【题型】选择题　【知识点】平面几何　【难度】medium
中国文化中的太极八卦图蕴含了现代哲学中的矛盾对立统一规律，如图1是八卦模型图，其平面图形记为图2中的正八边形$ABCDEFGH$，其中$OA=1$，若点$P$是其内部任意一点，则$\overrightarrow{OA}\cdot\overrightarrow{AP}+\overrightarrow{OF}\cdot\overrightarrow{AP}$的取值范围是（\quad）

\vspace{1em}
\noindent
A. $(-\sqrt{2},\sqrt{2}+1)$ \quad B. $(-\sqrt{2},2)$ \quad C. $(-1,\sqrt{2}-1)$ \quad D. $(-1,\sqrt{2}+1)$
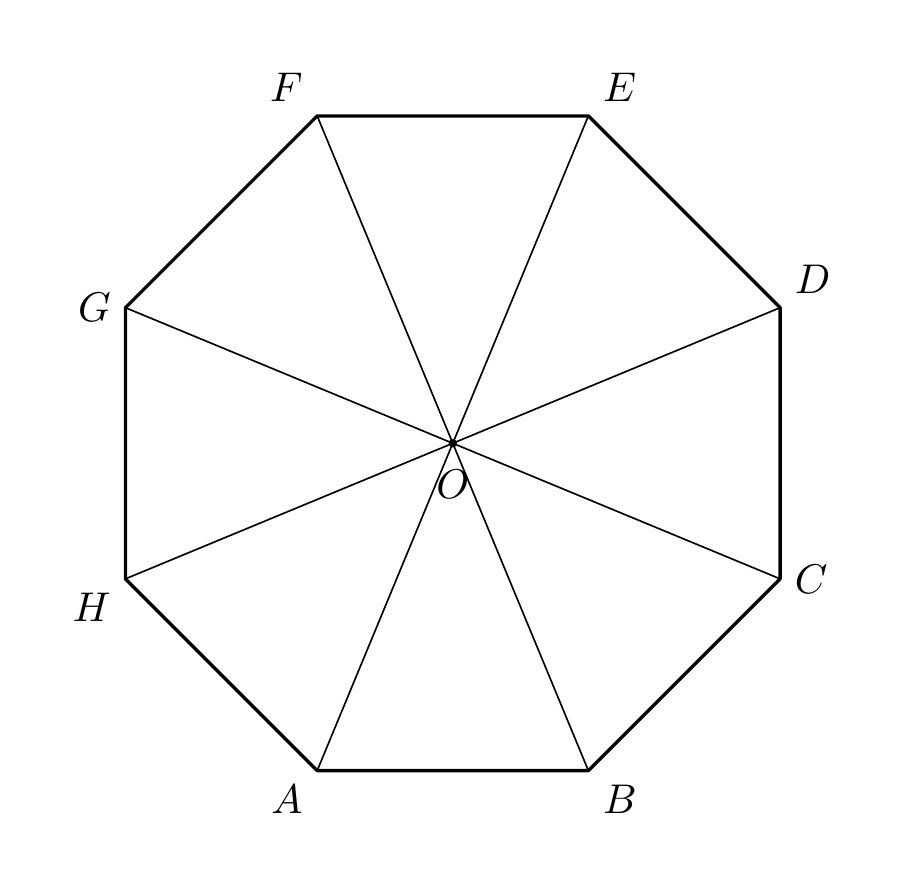
【解答】
\noindent
【答案】$\boldsymbol{C}$

\vspace{0.5em}
\noindent
【分析】先根据向量模长可得$|AB|=\sqrt{2-\sqrt{2}}$，$O$到$AB$的距离$d=\frac{\sqrt{2+\sqrt{2}}}{2}$，再根据平面向量数量积的运算，结合平面向量数量积的几何意义求解即可。

\vspace{0.5em}
\noindent
【解析】由八卦图的对称性可得$\angle AOB=\frac{2\pi}{8}=\frac{\pi}{4}$，

故$|AB|=|\overrightarrow{OA}-\overrightarrow{OB}|=\sqrt{(\overrightarrow{OA}-\overrightarrow{OB})^2}=\sqrt{\overrightarrow{OA}^2+\overrightarrow{OB}^2-2\overrightarrow{OA}\cdot\overrightarrow{OB}}$，

$|AB|=\sqrt{2-2\cos\frac{\pi}{4}}=\sqrt{2-\sqrt{2}}$。

设$O$到$AB$的距离为$d$，则$S_{\triangle OAB}=\frac{1}{2}|OA||OB|\sin\frac{\pi}{4}=\frac{1}{2}|AB|d$，

解得$d=\frac{\sqrt{2}}{2\sqrt{2-\sqrt{2}}}=\frac{\sqrt{2}\sqrt{2+\sqrt{2}}}{2\sqrt{2-\sqrt{2}}\sqrt{2+\sqrt{2}}}=\frac{\sqrt{2+\sqrt{2}}}{2}$。

又$\overrightarrow{OA}\cdot\overrightarrow{AP}+\overrightarrow{OF}\cdot\overrightarrow{AP}=\overrightarrow{OA}\cdot\overrightarrow{AP}+\overrightarrow{BO}\cdot\overrightarrow{AP}=(\overrightarrow{OA}+\overrightarrow{BO})\cdot\overrightarrow{AP}=\overrightarrow{BA}\cdot\overrightarrow{AP}$

$=|\overrightarrow{BA}|\cdot|\overrightarrow{AP}|\times(-\cos\angle PAB)$。

又$|\overrightarrow{AP}|\times(-\cos\angle PAB)$即$\overrightarrow{AP}$在$\overrightarrow{BA}$上的投影，

其最大值为$d-\frac{|AB|}{2}=\frac{\sqrt{2+\sqrt{2}}}{2}-\frac{\sqrt{2-\sqrt{2}}}{2}$，

最小值为$-d-\frac{|AB|}{2}=-\frac{\sqrt{2+\sqrt{2}}}{2}-\frac{\sqrt{2-\sqrt{2}}}{2}$。

故$-\sqrt{2-\sqrt{2}}\left(\frac{\sqrt{2+\sqrt{2}}}{2}+\frac{\sqrt{2-\sqrt{2}}}{2}\right)\le\overrightarrow{BA}\cdot\overrightarrow{AP}\le\sqrt{2-\sqrt{2}}\left(\frac{\sqrt{2+\sqrt{2}}}{2}-\frac{\sqrt{2-\sqrt{2}}}{2}\right)$，

即$-1\le\overrightarrow{BA}\cdot\overrightarrow{AP}\le\sqrt{2}-1$。

故选：$\boldsymbol{C}$。